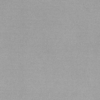
Label: dusty